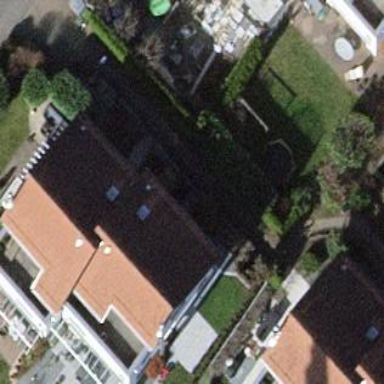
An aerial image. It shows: Terrace building.